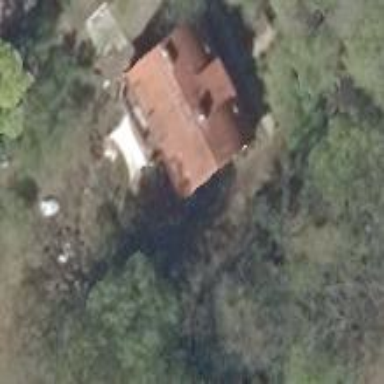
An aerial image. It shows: Historic detached building with round gabled roof.